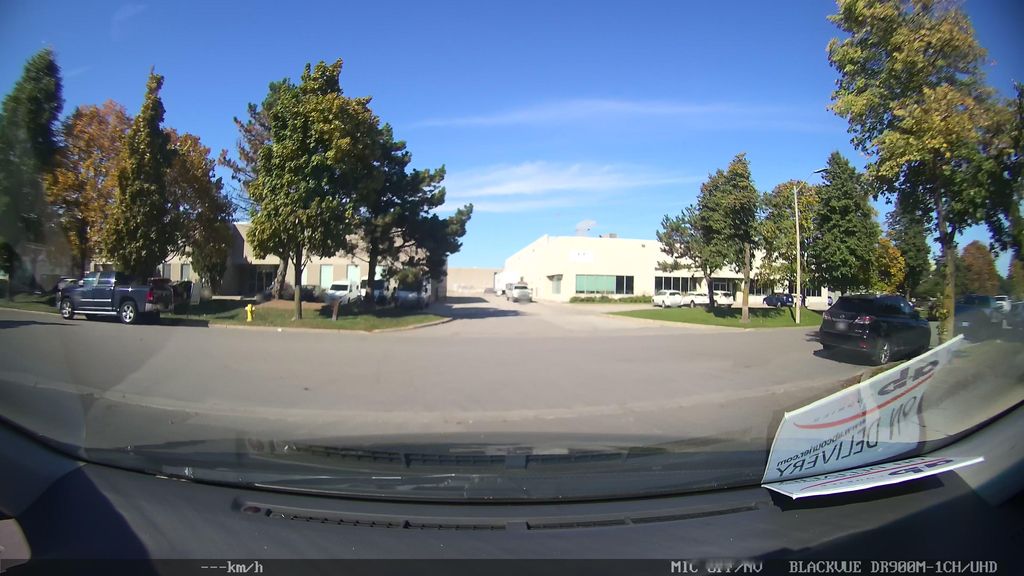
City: toronto